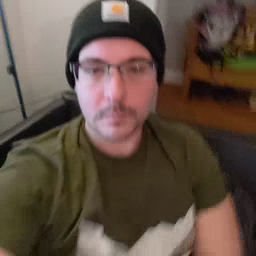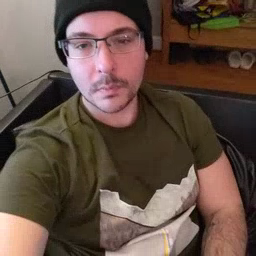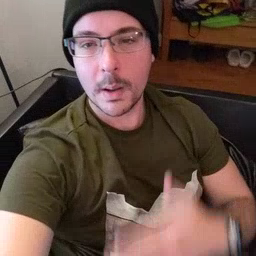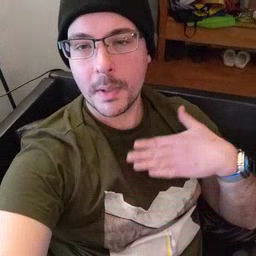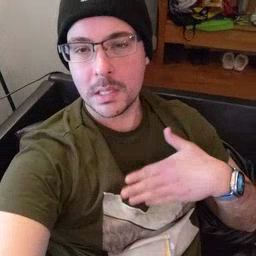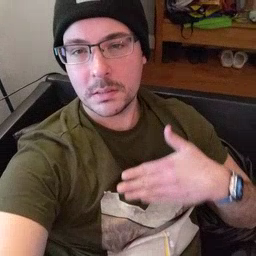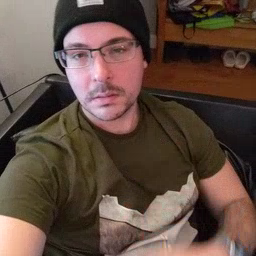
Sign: please